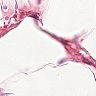
Metastatic tissue present: no